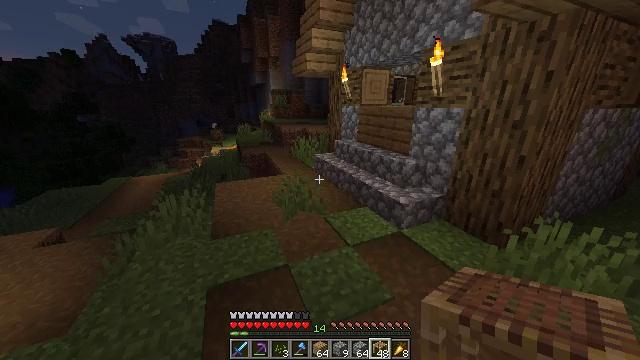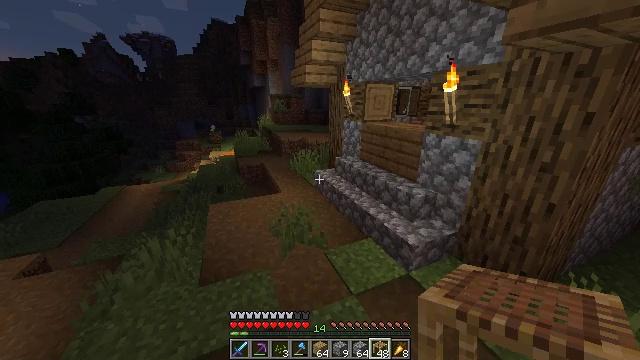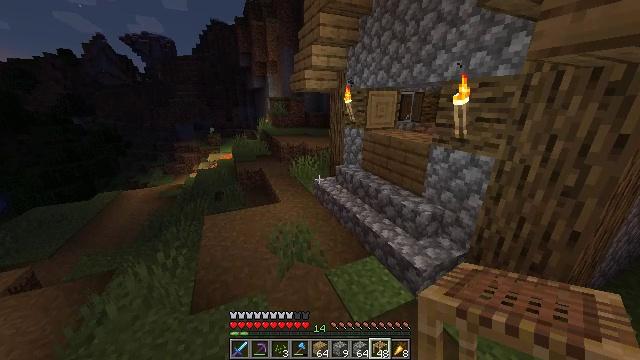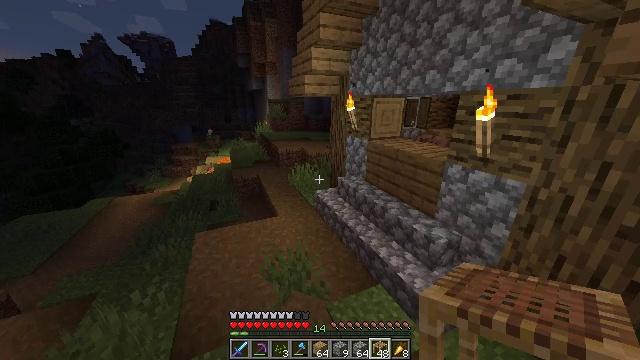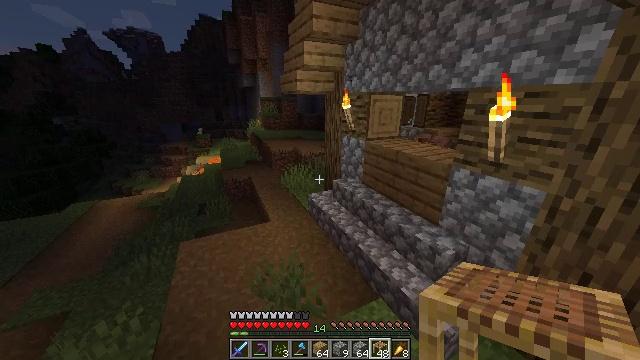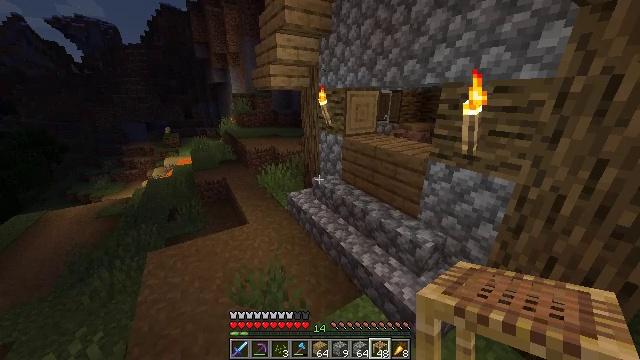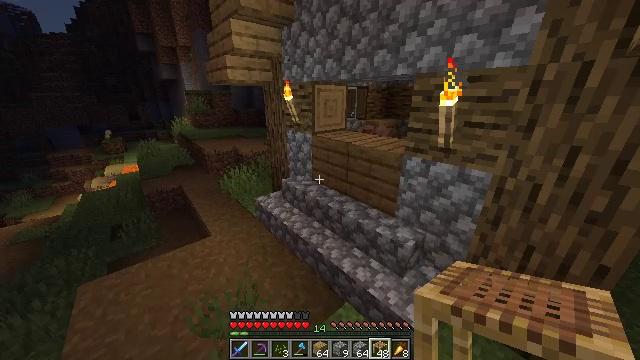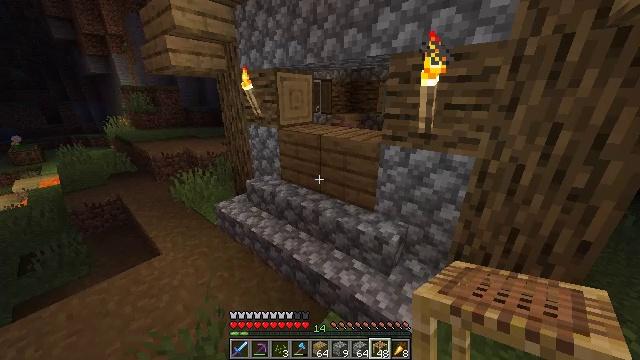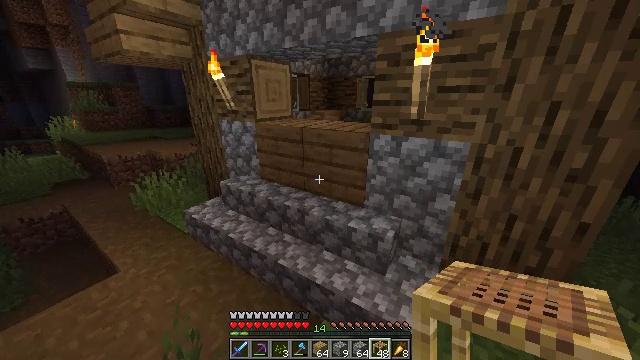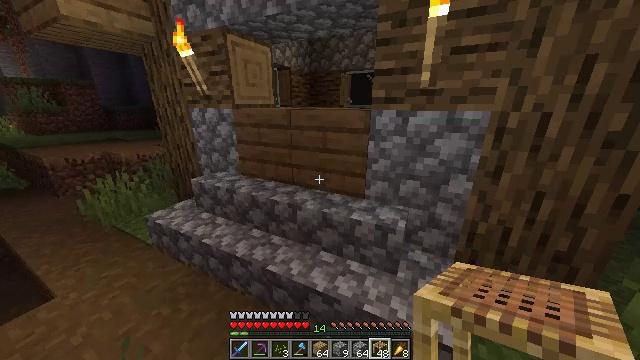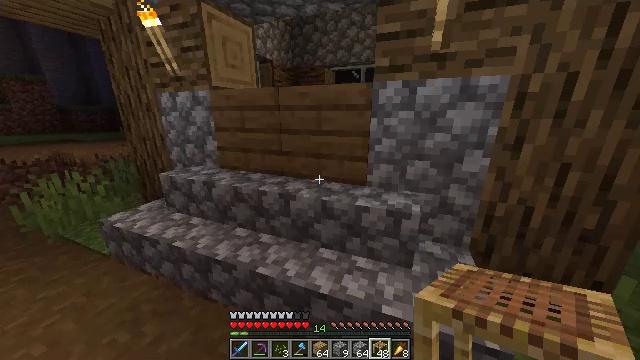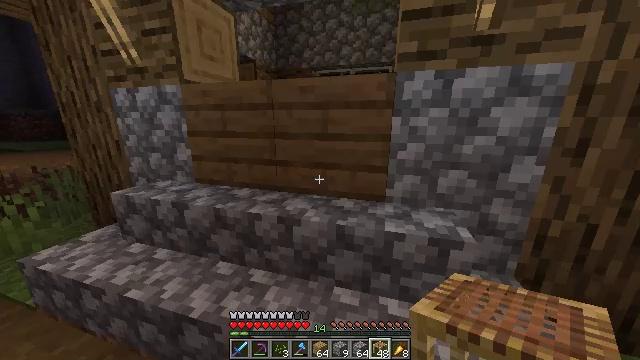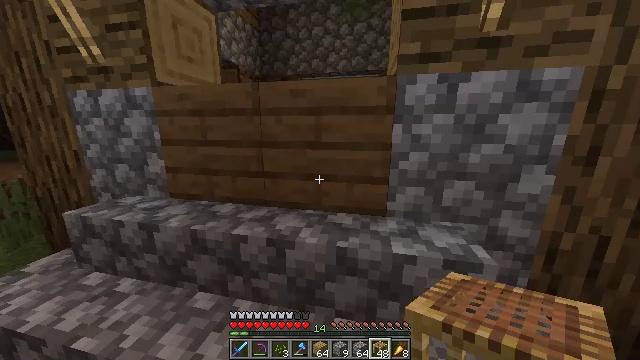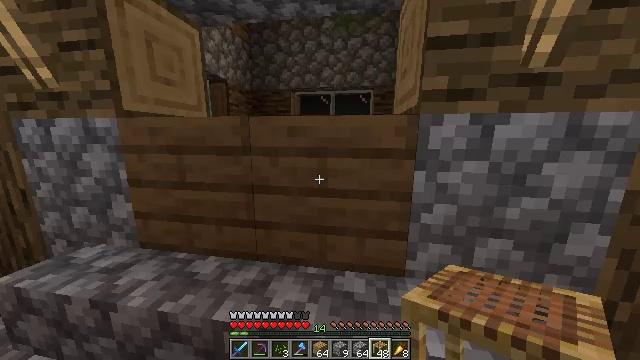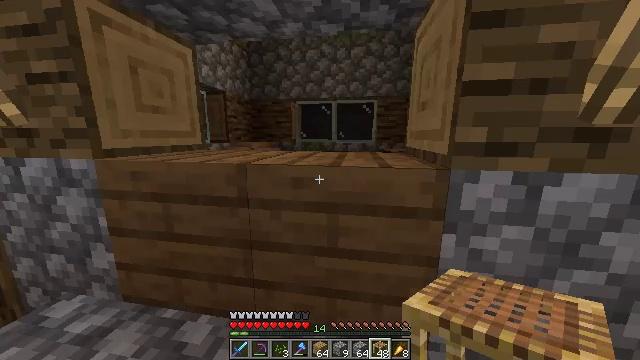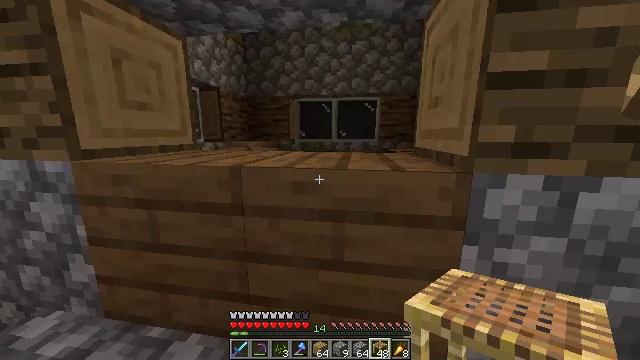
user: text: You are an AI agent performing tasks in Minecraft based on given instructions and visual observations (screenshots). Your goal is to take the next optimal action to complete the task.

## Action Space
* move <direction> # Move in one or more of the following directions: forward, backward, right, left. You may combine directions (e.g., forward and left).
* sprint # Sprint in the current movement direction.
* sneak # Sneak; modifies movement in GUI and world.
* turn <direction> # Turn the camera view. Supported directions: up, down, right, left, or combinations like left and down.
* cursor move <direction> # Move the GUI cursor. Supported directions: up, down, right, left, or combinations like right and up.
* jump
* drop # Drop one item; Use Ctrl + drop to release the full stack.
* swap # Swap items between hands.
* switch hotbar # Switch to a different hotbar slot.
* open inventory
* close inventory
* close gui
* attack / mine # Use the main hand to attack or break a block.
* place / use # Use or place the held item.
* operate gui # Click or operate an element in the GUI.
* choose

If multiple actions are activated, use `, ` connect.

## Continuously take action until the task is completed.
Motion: motion action
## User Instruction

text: Get spruce planks back into your inventory.
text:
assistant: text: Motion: move forward, sprint, jump
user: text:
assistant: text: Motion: move forward, sprint, jump
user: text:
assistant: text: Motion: move forward, sprint, jump
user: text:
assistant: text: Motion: move forward, sprint, turn right, jump
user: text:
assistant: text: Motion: move forward, turn right, jump
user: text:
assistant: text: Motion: move forward, turn right
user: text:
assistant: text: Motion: move forward, turn right
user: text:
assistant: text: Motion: move forward, turn right
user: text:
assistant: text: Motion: move forward, turn right and up
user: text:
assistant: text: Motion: move forward, turn right and up
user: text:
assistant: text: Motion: move forward, turn right and up
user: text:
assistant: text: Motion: move forward, turn right and up
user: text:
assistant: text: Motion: move forward, turn right and up
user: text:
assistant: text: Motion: no_op
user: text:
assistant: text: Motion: no_op
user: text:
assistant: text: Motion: turn right
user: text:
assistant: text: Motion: move forward, turn right and down
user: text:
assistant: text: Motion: move forward, turn right and down
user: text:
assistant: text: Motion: move forward, turn right and down
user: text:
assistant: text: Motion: move forward, turn right and down
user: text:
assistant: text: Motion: turn right and down
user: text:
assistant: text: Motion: turn right and down
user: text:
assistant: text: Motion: turn down
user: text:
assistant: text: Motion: turn down
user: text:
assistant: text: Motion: turn down
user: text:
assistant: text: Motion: turn down
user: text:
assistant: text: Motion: turn down
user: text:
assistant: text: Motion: no_op
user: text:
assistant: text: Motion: turn left
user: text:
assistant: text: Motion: no_op